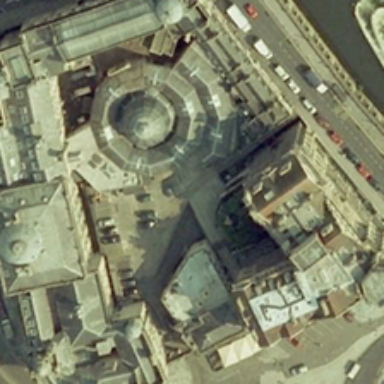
The white church is located in the center of the square .